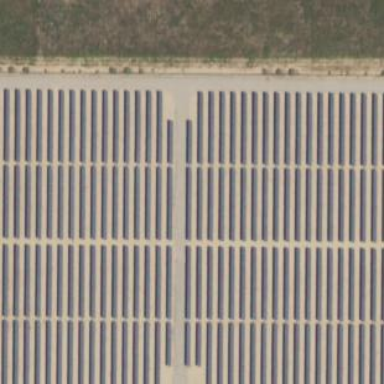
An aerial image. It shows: Solar power plant enclosed by fence. The plant generates electricity using photovoltaic technology.